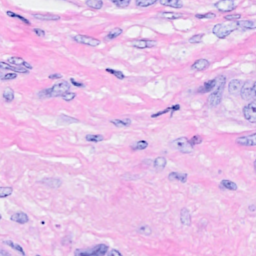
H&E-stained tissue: Breast